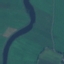
Label: River